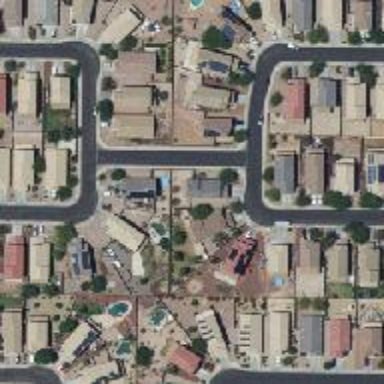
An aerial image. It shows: Residential road.